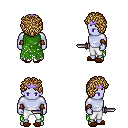
a pixel art fantasy rpg character, male body template, dark elf, purple skin, green tattered cape, white pants, blonde curly afro hairstyle, purple tiara, leather bracers, brown slippers, dagger, four views (front, back, left, right), 2x2 character sprite sheet, small pixel art, hard edges, no anti-aliasing